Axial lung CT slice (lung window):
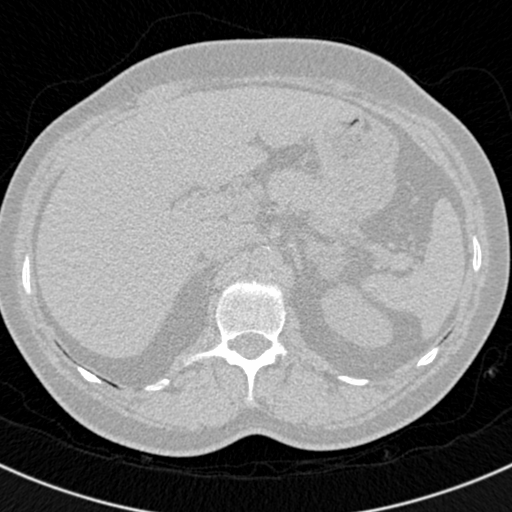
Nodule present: no